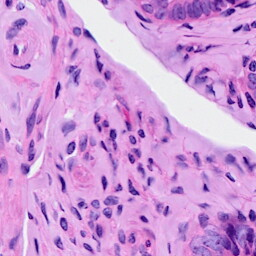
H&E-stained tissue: Ovarian